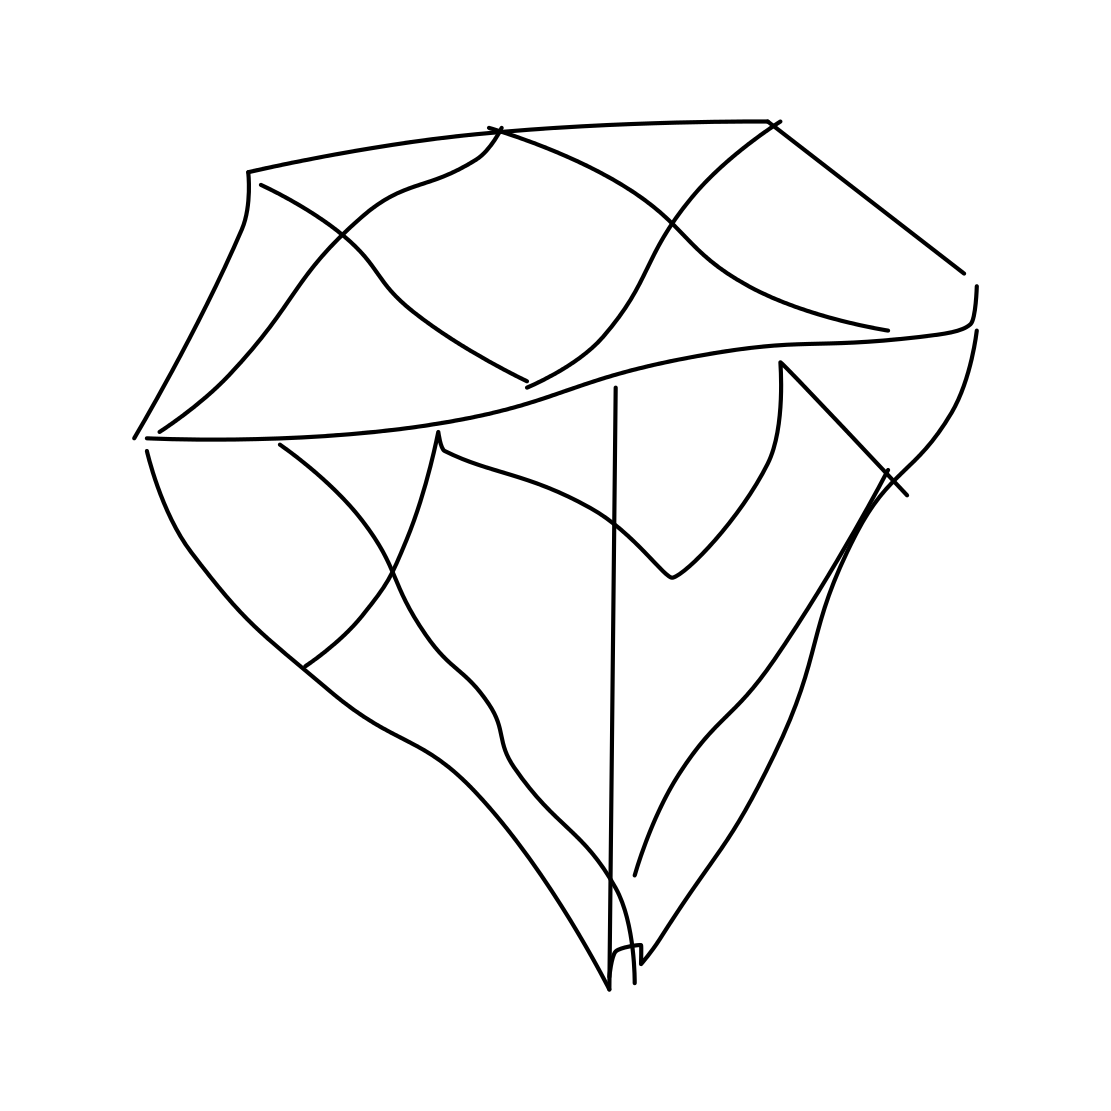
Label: diamond